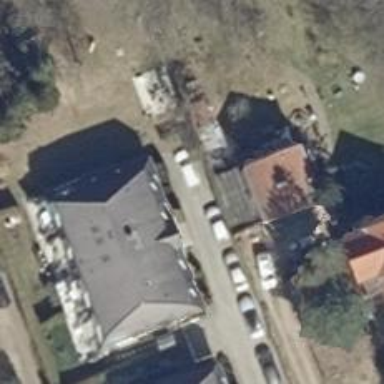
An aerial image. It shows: Driveway.